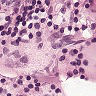
Metastatic tissue present: no